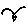
Label: bird